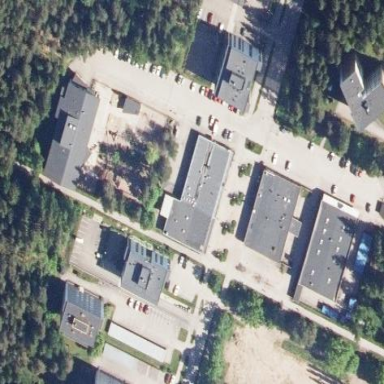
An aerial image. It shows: Kindergarten.